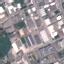
Land use / land cover: Industrial